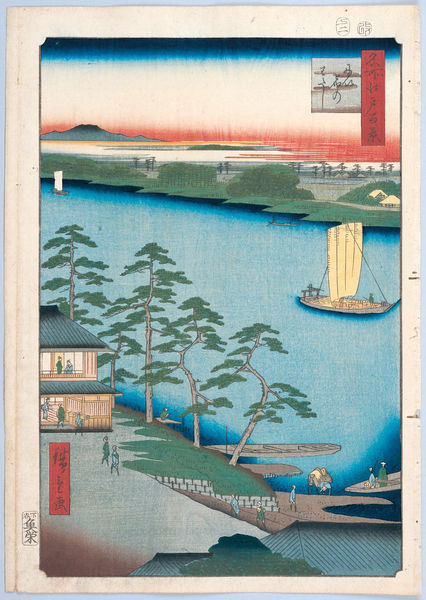
Titel: 100 berühmte Ansichten von Edo
Künstler: Utagawa Hiroshige
Schlagwörter: baum, berg, blau, gemälde, himmel, wasser, weiß, bäume, fluss, grün, landschaft, menschen, see, ufer, bunt, straße, blüte, blüten, dach, haus, rot, tier, weg, leute, felder, horizont, häuser, gehen, boot, boote, farbig, holzschnitt, japan, schiff, schrift, segel, segelboot, papier, ruhe, liegen, ansicht, segelschiff, berge, dächer, sonnenuntergang, japanisch, schriftzeichen, abendrot, segeln, asien, text, asiatisch, lilie, ankern, pagode, anicht, bot, chinesich, edo, fuji, dschunke, japanischer holzschnitt, bäzme, hiroshige, mjapan